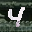
Label: 4